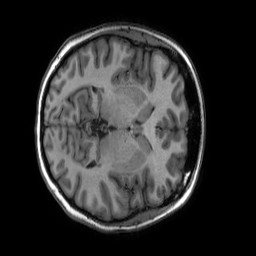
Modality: T1w
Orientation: axial
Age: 27
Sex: female
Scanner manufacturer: ge
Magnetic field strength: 3 T
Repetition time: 0.008784 s
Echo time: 0.003776 s